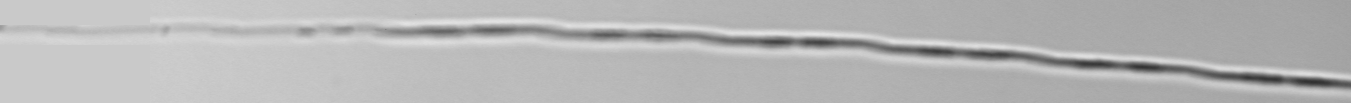
Label: Pseudo-nitzschia